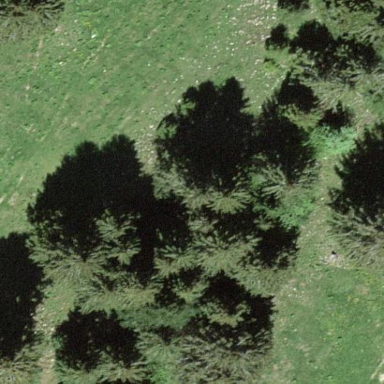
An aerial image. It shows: Evergreen needle-leaved forest.